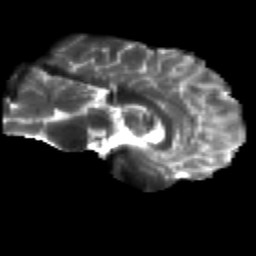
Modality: T2w
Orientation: sagittal
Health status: healthy
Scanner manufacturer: siemens
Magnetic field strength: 3 T
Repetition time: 12 s
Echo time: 0.092 s